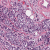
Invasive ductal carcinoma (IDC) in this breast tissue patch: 1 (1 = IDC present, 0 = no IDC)